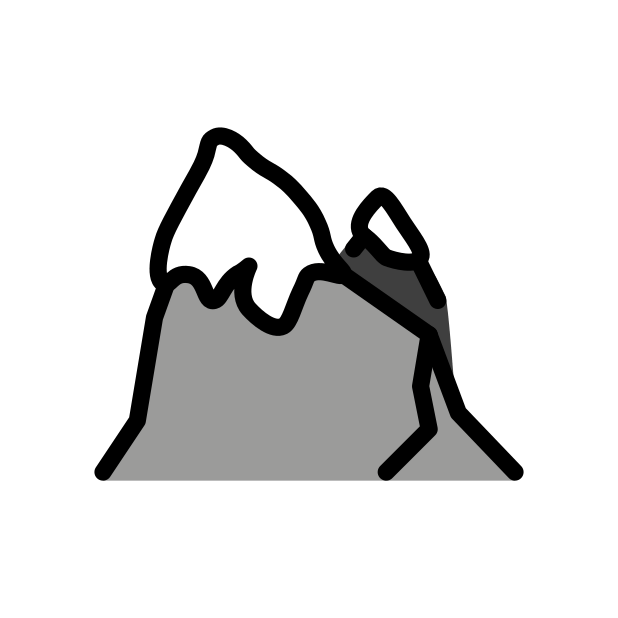
Emoji: 🏔
Name: snow capped mountain
Unicode: 0x1f3d4